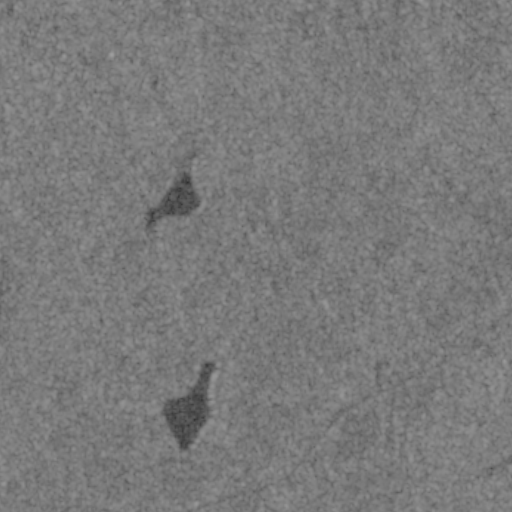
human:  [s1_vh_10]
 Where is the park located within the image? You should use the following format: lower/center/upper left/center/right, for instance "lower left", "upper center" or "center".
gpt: The park is located in the lower right of the image.
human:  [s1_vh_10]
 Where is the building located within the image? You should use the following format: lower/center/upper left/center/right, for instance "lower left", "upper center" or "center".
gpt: The building is located in the upper of the image.
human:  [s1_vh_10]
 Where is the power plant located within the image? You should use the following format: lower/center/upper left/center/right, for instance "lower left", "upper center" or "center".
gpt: There is no power plant in the image.

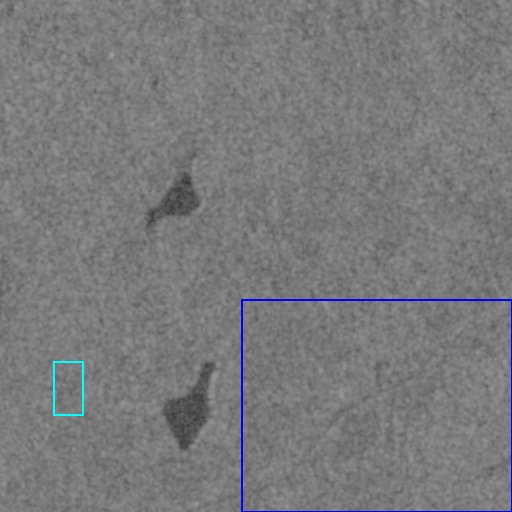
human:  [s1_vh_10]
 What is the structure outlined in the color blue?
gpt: The structure outlined in blue is a park.
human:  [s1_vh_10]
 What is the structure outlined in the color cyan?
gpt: The structure outlined in cyan is a quarry.
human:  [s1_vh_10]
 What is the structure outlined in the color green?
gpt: There is no green outline.